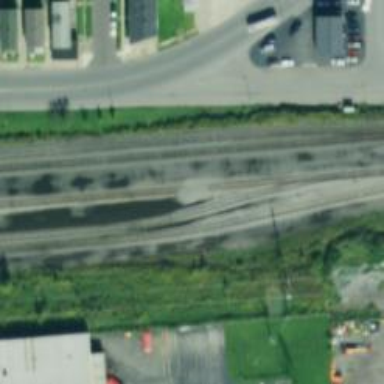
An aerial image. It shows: Railway siding for service.